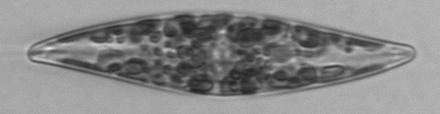
Label: Pleurosigma